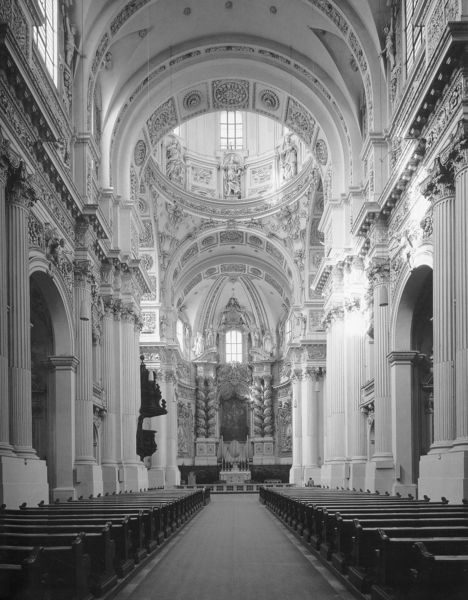
Titel: Theatinerkirche St. Kajetan (Langhaus)
Künstler: Agostino Barelli
Standort: München
Institution: Theatinerkirche St. Kajetan
Schlagwörter: schatten, weiß, fenster, geschwungen, grau, hell, laterne, licht, marmor, schwarz, säule, säulen, weg, malerei, architektur, barock, innenraum, brüstung, kirche, interieur, realismus, innen, boot, schiff, bogen, bank, pilaster, saal, figuren, rundbogen, kuppel, gestühl, zopf, dekor, verzierung, kerzen, stuck, halle, foto, fotografie, bögen, penis, gang, gewölbe, dom, schwarzweiss, reihe, gedreht, altar, arkaden, bänke, hauptschiff, hochaltar, kapitelle, kathedrale, langhaus, photo, kirchenbank, kirchenschiff, mittelgang, doppelsäulen, gesims, kirchenbänke, kanzel, kircheninneres, ionisch, altarraum, apsis, rundbögen, fresken, chor, kapelle, holzbank, kassetten, dorisch, taufe, korinthisch, sitzbank, fesnter, gebälk, triumphbogen, photografie, tonnengewölbe, barok, abseiten, längsschiff, halbsäulen, saulen, sitzbänke, tambour, theatiner, zucalli, kappelle, oto, stichkappen, deckenbemalung, stuckatur, säuke, bogel, t, kirchensaal, kirchenhalle